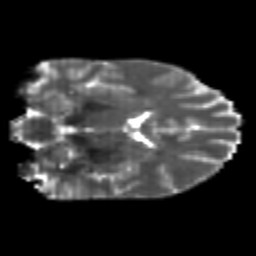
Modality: T2w
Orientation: coronal
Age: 23
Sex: female
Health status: healthy
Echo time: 0.074 s